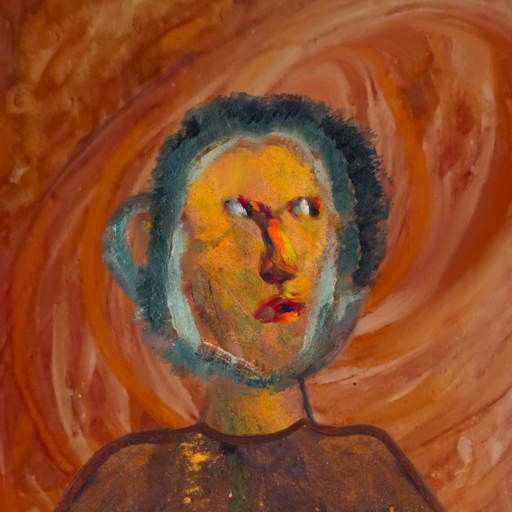
Background: Pious_Lady, Head And Neck Side: Gypsy_Mother, Face Side: An_Impression, Bust: Comrade, Hair Side: Boggyland, Head Accessory: Blank, Second Necklace: Blank, Necklace: Blank, Baby: Blank